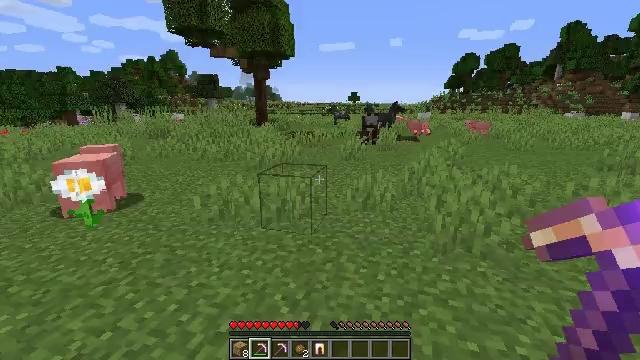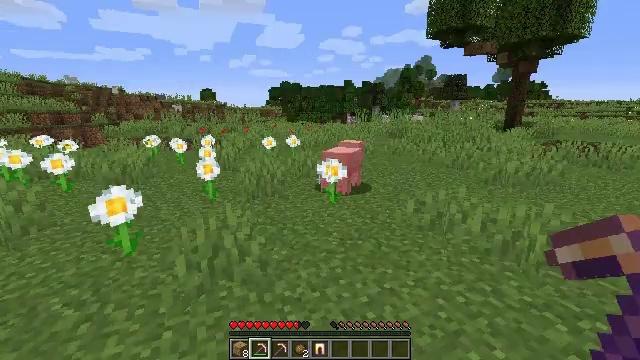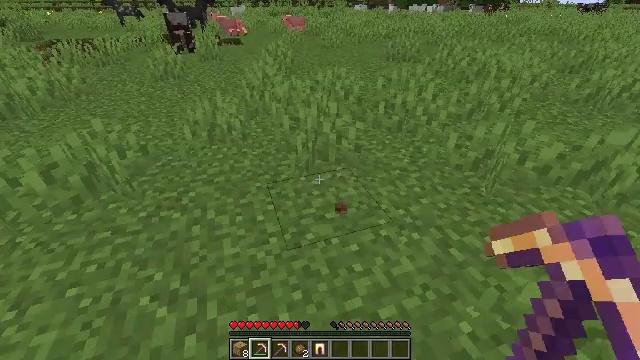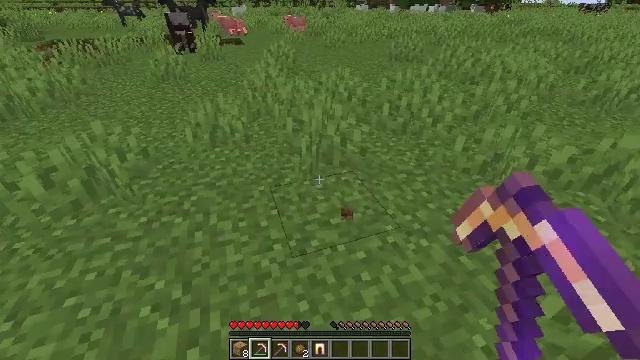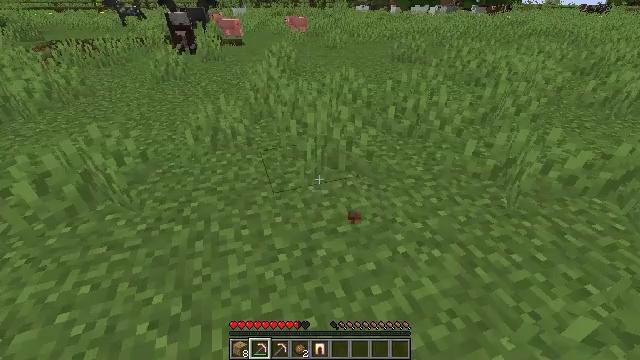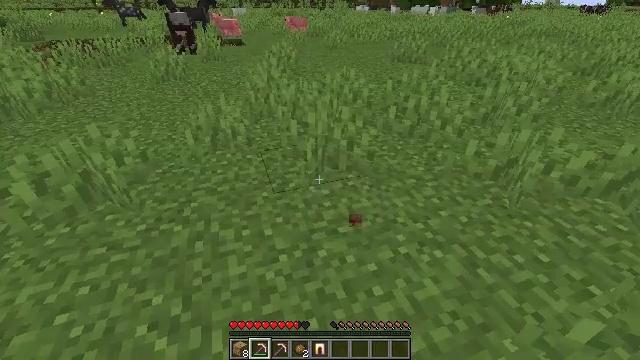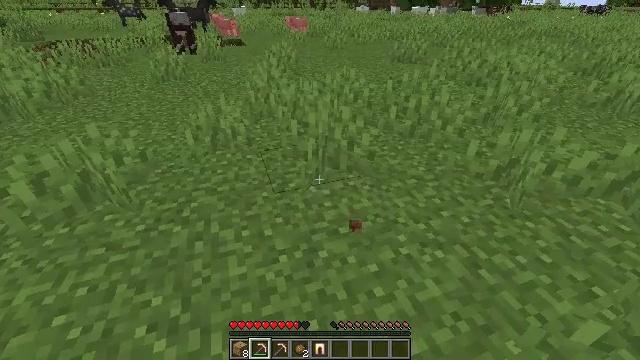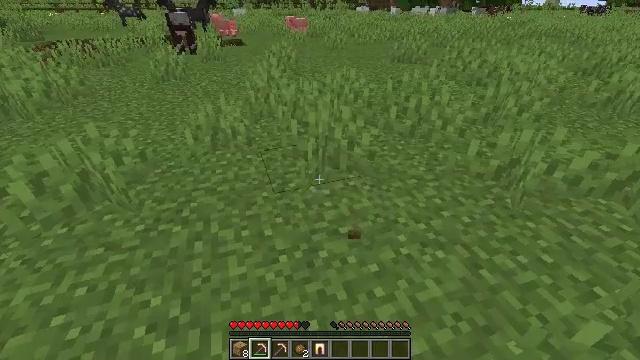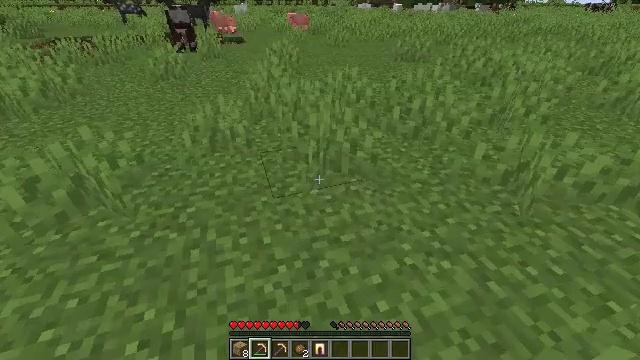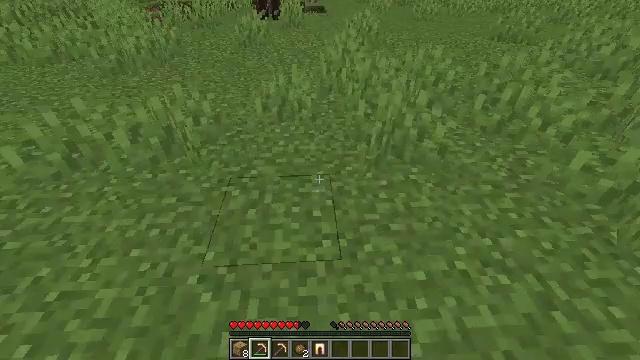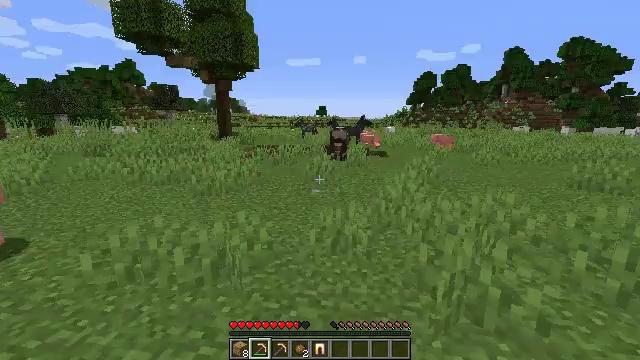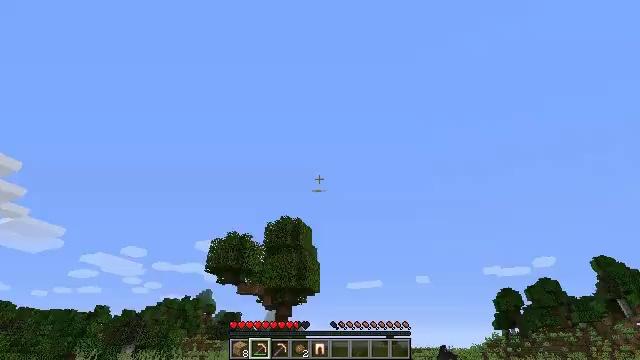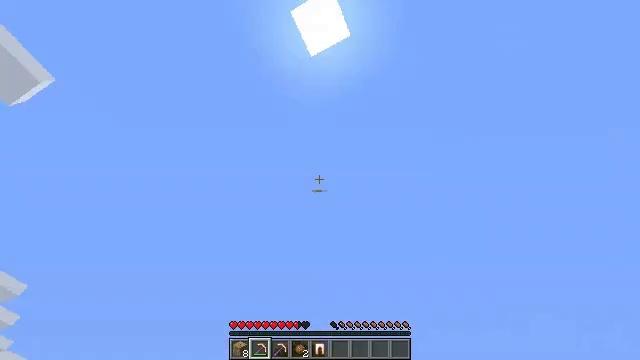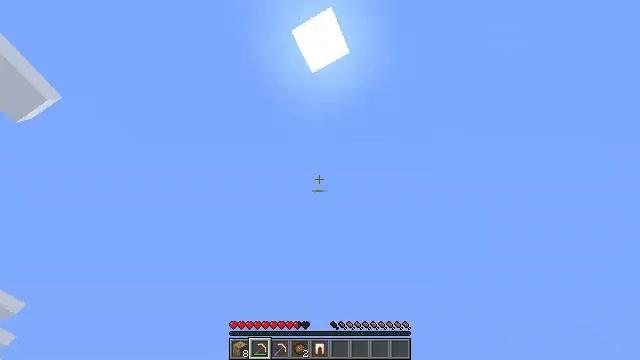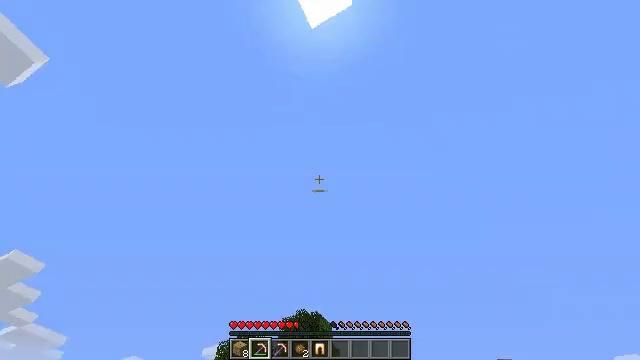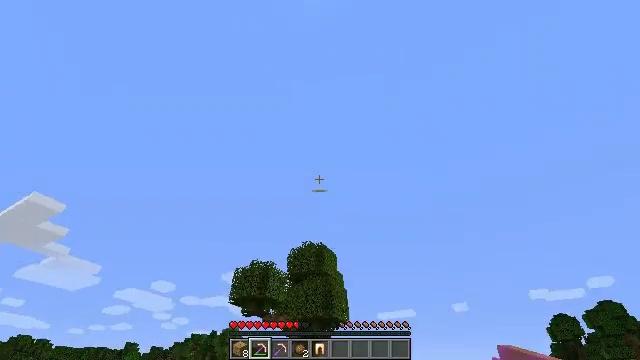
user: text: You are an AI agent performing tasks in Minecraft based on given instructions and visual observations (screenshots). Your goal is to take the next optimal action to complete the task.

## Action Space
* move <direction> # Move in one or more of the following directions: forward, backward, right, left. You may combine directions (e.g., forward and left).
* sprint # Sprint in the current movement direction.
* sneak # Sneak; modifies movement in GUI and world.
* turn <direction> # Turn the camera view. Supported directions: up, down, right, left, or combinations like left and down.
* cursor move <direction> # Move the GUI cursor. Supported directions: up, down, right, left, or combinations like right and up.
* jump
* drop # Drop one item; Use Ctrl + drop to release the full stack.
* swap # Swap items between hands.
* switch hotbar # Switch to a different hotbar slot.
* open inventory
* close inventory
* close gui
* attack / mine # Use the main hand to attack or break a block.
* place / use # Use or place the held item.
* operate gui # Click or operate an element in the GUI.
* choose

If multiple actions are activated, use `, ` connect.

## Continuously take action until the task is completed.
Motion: motion action
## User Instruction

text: Mine grass block from the ground.
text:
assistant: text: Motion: move forward
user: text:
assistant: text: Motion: move forward, turn right and down, attack / mine
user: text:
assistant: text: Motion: no_op
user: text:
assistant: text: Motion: no_op
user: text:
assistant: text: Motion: no_op
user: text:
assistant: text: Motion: no_op
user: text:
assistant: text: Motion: no_op
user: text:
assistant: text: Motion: move forward
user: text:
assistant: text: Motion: move forward, turn left and down
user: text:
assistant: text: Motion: move forward, turn left and up
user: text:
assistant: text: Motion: move forward, turn left and up
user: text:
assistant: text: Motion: move forward, turn left and up
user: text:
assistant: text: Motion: move forward, turn up
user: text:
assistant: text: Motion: move forward, turn down
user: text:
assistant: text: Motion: move forward, turn left and down
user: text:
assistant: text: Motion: move forward, turn down
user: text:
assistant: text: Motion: move forward, turn down
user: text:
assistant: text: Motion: move forward, turn right and down
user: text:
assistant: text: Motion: move forward, turn right and down
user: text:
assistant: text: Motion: move forward, turn right and down
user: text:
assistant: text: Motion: move forward, turn down
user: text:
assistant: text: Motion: move forward
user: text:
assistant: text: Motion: move forward
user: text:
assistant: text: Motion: move forward
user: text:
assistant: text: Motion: move forward
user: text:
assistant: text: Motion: move forward
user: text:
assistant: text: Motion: move forward
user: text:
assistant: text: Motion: move forward
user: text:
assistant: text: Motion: move forward
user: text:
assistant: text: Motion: move forward